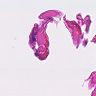
Metastatic tissue present: no